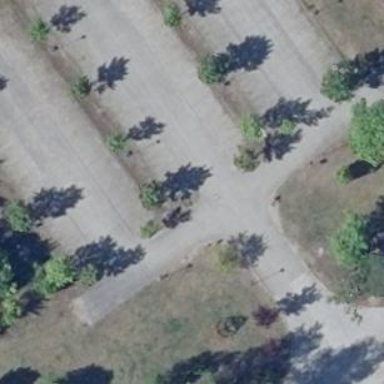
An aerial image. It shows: Parking aisle designated as service road.